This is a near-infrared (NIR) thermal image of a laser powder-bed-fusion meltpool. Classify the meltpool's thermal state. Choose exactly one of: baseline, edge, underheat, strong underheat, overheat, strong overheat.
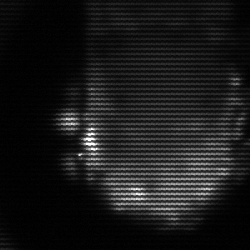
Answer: baseline